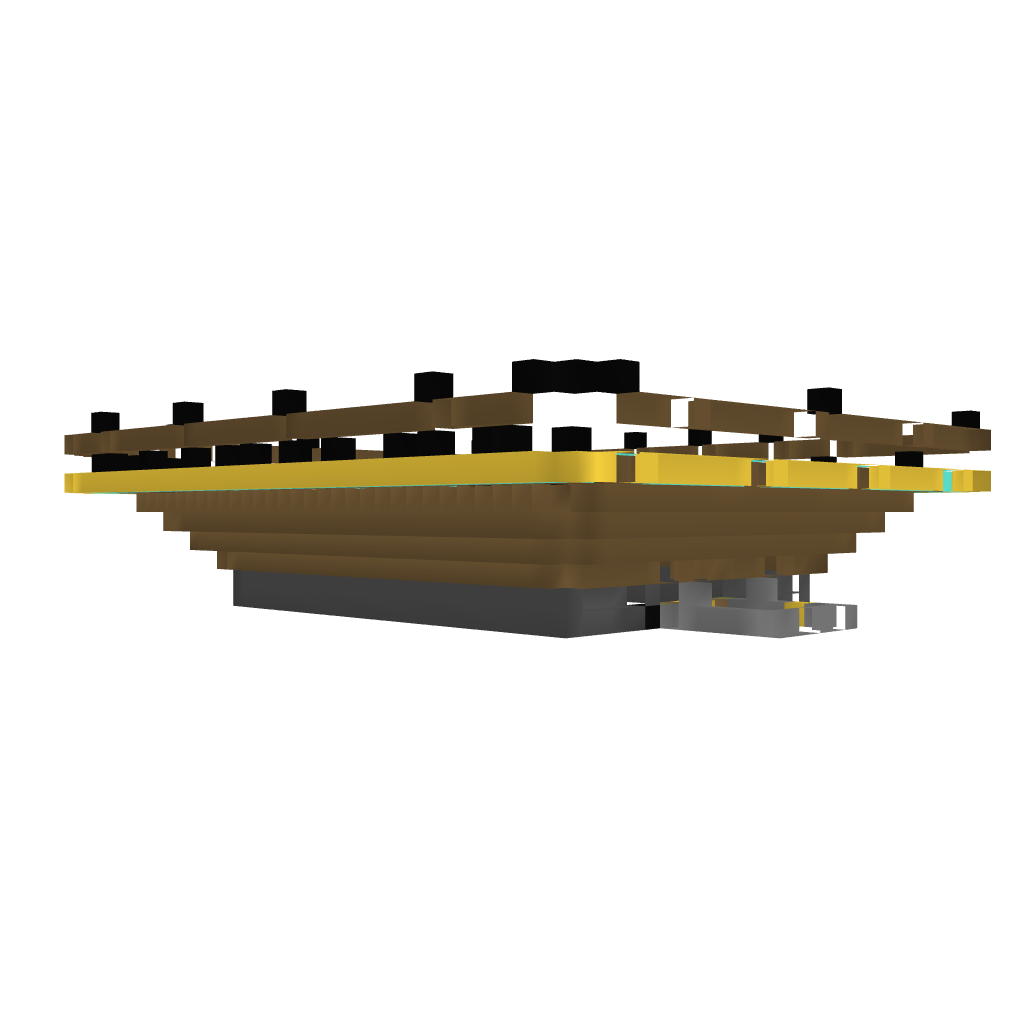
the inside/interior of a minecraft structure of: mob vs golem arena